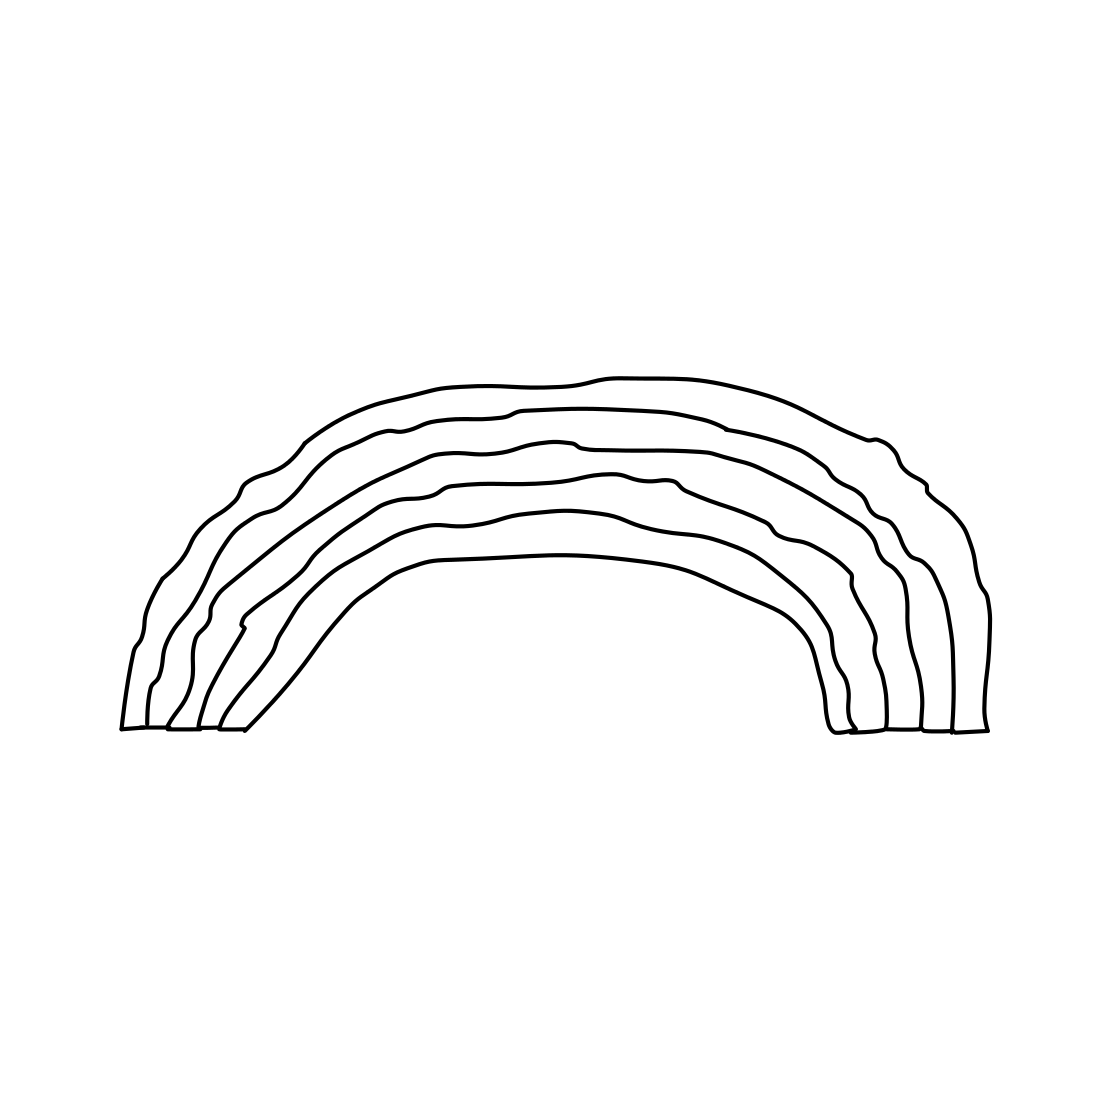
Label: rainbow